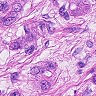
Metastatic tissue present: yes